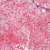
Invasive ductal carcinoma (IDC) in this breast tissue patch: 0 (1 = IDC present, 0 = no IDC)